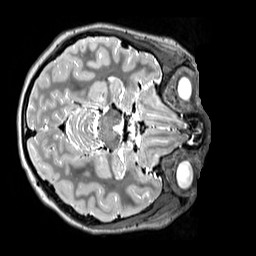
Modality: T2w
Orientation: axial
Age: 10
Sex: female
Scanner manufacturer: siemens
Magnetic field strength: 3 T
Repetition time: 3.2 s
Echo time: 0.408 s